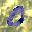
Label: 0